Current action and preconditions to check: trajectory_clear

Your task: For each precondition in the list above, predict whether it will hold at this action.

Consider the current scene as observed from the mobile robot's camera, and analyze the predicted future states of all dynamic agents (e.g., people, animals, vehicles, or any moving entities) within the NEXT SECOND.

IMPORTANT: Only answer "very likely" if you are absolutely certain—based on strong, clear evidence—that a dynamic agent will violate the precondition in the predicted future state. Do NOT answer "very likely" for unlikely, ambiguous, or low-probability risks.

Ask yourself for each precondition: Is there a high probability, with clear and convincing evidence, that the predicted future states of any dynamic agent will interfere with the predicted future state of the currently executing action within the NEXT SECOND, causing that precondition to fail?

Assess the risk level based on these predictions. Use "likely" or "very likely" if motions create a clear risk of interference.

Use "neutral" or "improbable" if agents are nearby but their predicted paths are clearly diverging or non-conflicting.

Failure Risk Categories: "very improbable", "improbable", "neutral", "likely", "very likely"

Answer Format: Output ONLY the probability_of_failure value from these categories: "very improbable", "improbable", "neutral", "likely", "very likely"

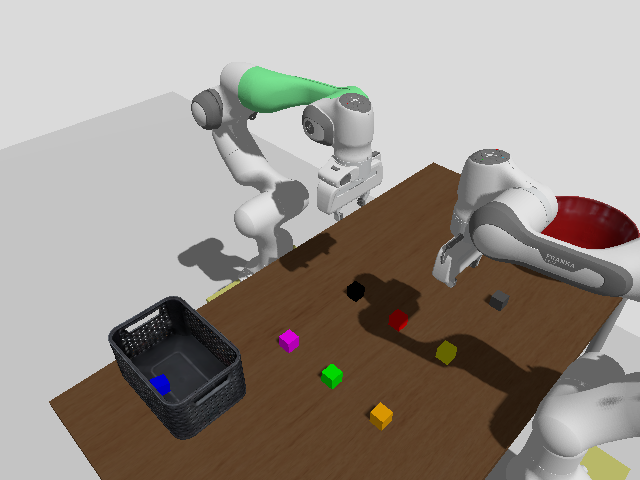

Answer: very improbable